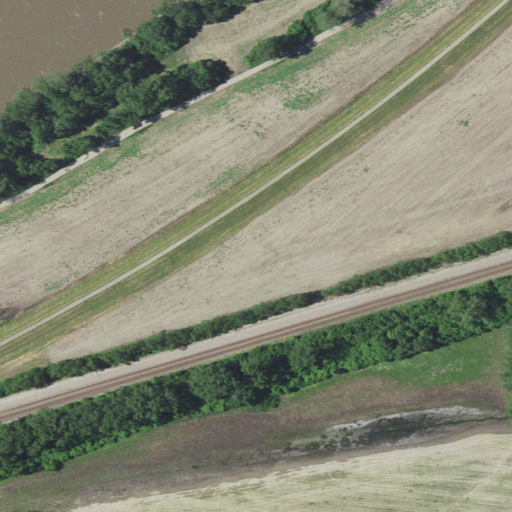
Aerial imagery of island in Missouri named Blue Mills Island (historical) containing cultivated crops, pasture, grassland, open water, deciduous forest, herbaceous wetlands, medium intensity development, low intensity development, and barren land